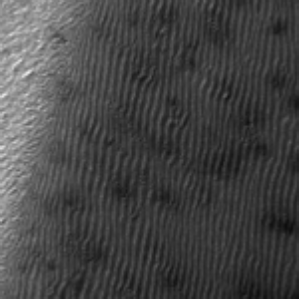
Label: frost